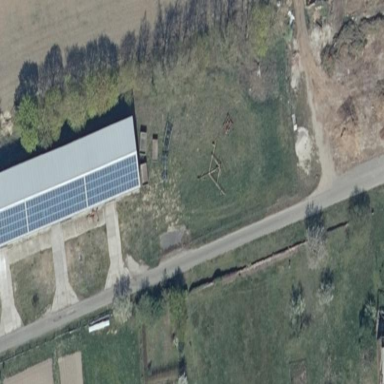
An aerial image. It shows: Building equipped with small solar photovoltaic panel for generating electricity.